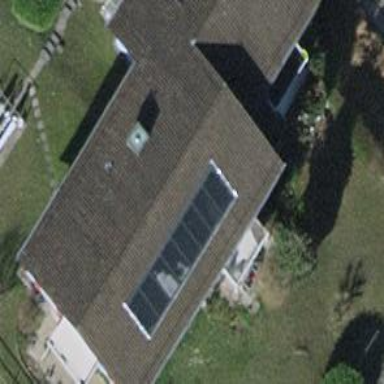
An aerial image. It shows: Solar photovoltaic panel generator installed on the roof.